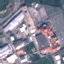
Land use / land cover: Industrial